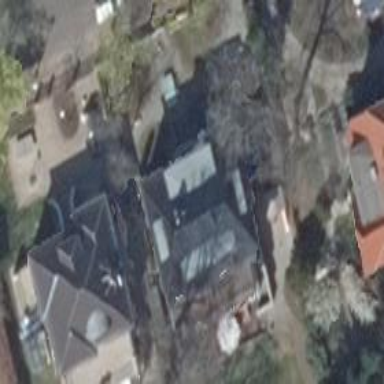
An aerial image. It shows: Detached building with hipped roof shape.